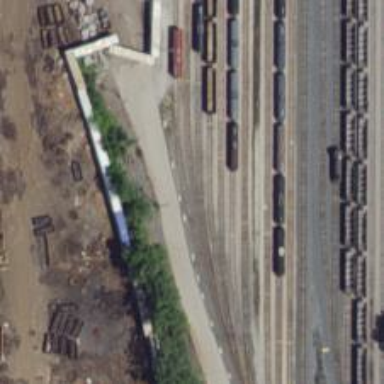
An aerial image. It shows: Railway yard.